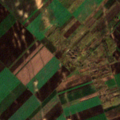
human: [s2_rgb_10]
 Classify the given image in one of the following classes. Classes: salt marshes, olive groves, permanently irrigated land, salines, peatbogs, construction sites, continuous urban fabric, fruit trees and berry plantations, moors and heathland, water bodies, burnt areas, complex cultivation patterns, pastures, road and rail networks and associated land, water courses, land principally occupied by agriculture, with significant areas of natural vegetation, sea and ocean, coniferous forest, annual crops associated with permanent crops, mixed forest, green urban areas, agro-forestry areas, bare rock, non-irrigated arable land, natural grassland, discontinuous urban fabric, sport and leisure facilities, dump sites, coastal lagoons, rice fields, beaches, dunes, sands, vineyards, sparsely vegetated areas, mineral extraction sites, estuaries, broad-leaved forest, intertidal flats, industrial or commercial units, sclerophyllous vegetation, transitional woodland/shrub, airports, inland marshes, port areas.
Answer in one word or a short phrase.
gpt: non-irrigated arable land, complex cultivation patterns